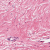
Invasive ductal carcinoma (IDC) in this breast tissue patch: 0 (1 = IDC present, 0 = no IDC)